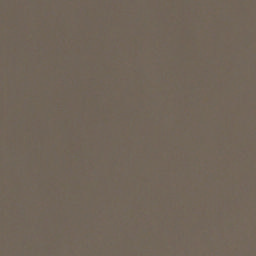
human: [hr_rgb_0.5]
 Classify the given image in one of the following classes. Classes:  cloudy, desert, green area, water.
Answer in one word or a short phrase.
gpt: cloudy